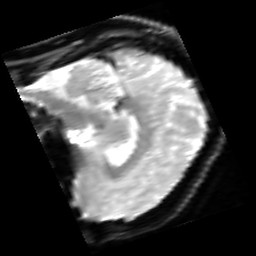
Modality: inplaneT2
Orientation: sagittal
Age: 26
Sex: female
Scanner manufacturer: siemens
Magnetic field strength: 3 T
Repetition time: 5 s
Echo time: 0.034 s